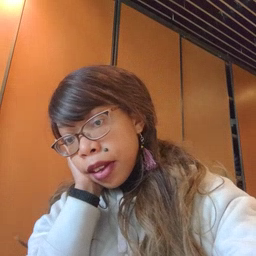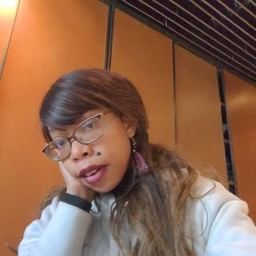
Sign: bed